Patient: sex M, age 72
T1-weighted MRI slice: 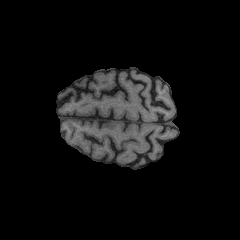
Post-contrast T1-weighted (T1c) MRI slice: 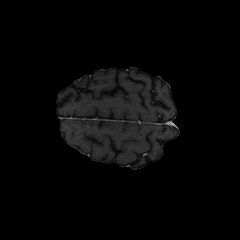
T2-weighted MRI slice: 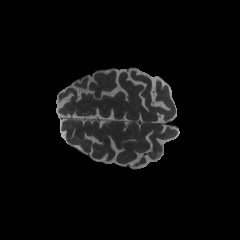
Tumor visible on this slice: no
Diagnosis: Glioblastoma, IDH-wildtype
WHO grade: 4